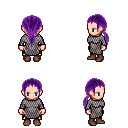
a pixel art fantasy rpg character, female body template, human, light skin, chain mail, gold greaves, purple ponytail hairstyle, brown shoes, four views (front, back, left, right), 2x2 character sprite sheet, small pixel art, hard edges, no anti-aliasing